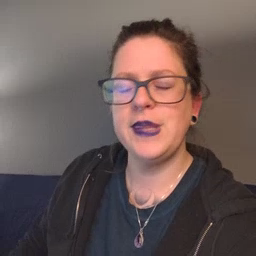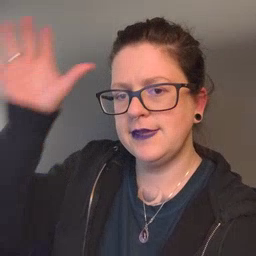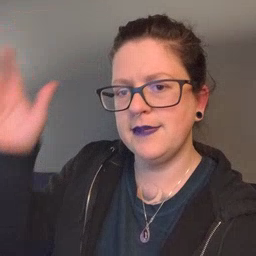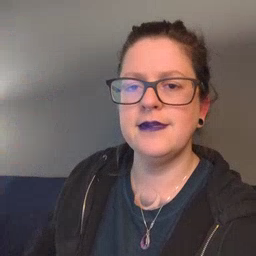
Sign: dad